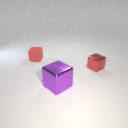
large purple metal cube in front of small red rubber cube